Question: I am trying to solve this issue which happens only during downloading any big file (size of 500mb). Currently what I have done is as follows

However I am still getting this error at my controller (I am using Spring MVC)
'''
org.apache.catalina.core.StandardWrapperValve invoke
SEVERE: Servlet.service() for servlet [mvc-dispatcher] in context with path [] threw exception [Handler processing failed; nested exception is java.lang.OutOfMemoryError: Java heap space] with root cause
java.lang.OutOfMemoryError: Java heap space
at com.dnag2.controller.DownloadController.extractFile(DownloadController.java:39)
at sun.reflect.NativeMethodAccessorImpl.invoke0(Native Method)
at sun.reflect.NativeMethodAccessorImpl.invoke(Unknown Source)
at sun.reflect.DelegatingMethodAccessorImpl.invoke(Unknown Source)
at java.lang.reflect.Method.invoke(Unknown Source)
at org.springframework.web.method.support.InvocableHandlerMethod.invoke(InvocableHandlerMethod.java:219)
at org.springframework.web.method.support.InvocableHandlerMethod.invokeForRequest(InvocableHandlerMethod.java:132)
at org.springframework.web.servlet.mvc.method.annotation.ServletInvocableHandlerMethod.invokeAndHandle(ServletInvocableHandlerMethod.java:104)
at org.springframework.web.servlet.mvc.method.annotation.RequestMappingHandlerAdapter.invokeHandleMethod(RequestMappingHandlerAdapter.java:745)
at org.springframework.web.servlet.mvc.method.annotation.RequestMappingHandlerAdapter.handleInternal(RequestMappingHandlerAdapter.java:686)
at org.springframework.web.servlet.mvc.method.AbstractHandlerMethodAdapter.handle(AbstractHandlerMethodAdapter.java:80)
at org.springframework.web.servlet.DispatcherServlet.doDispatch(DispatcherServlet.java:925)
at org.springframework.web.servlet.DispatcherServlet.doService(DispatcherServlet.java:856)
at org.springframework.web.servlet.FrameworkServlet.processRequest(FrameworkServlet.java:936)
at org.springframework.web.servlet.FrameworkServlet.doGet(FrameworkServlet.java:827)
at javax.servlet.http.HttpServlet.service(HttpServlet.java:621)
at org.springframework.web.servlet.FrameworkServlet.service(FrameworkServlet.java:812)
at javax.servlet.http.HttpServlet.service(HttpServlet.java:728)
at org.apache.catalina.core.ApplicationFilterChain.internalDoFilter(ApplicationFilterChain.java:305)
at org.apache.catalina.core.ApplicationFilterChain.doFilter(ApplicationFilterChain.java:210)
at org.springframework.security.web.FilterChainProxy$VirtualFilterChain.doFilter(FilterChainProxy.java:330)
at org.springframework.security.web.access.intercept.FilterSecurityInterceptor.invoke(FilterSecurityInterceptor.java:118)
at org.springframework.security.web.access.intercept.FilterSecurityInterceptor.doFilter(FilterSecurityInterceptor.java:84)
at org.springframework.security.web.FilterChainProxy$VirtualFilterChain.doFilter(FilterChainProxy.java:342)
at org.springframework.security.web.access.ExceptionTranslationFilter.doFilter(ExceptionTranslationFilter.java:113)
at org.springframework.security.web.FilterChainProxy$VirtualFilterChain.doFilter(FilterChainProxy.java:342)
at org.springframework.security.web.session.SessionManagementFilter.doFilter(SessionManagementFilter.java:103)
at org.springframework.security.web.FilterChainProxy$VirtualFilterChain.doFilter(FilterChainProxy.java:342)
at org.springframework.security.web.authentication.AnonymousAuthenticationFilter.doFilter(AnonymousAuthenticationFilter.java:113)
at org.springframework.security.web.FilterChainProxy$VirtualFilterChain.doFilter(FilterChainProxy.java:342)
at org.springframework.security.web.servletapi.SecurityContextHolderAwareRequestFilter.doFilter(SecurityContextHolderAwareRequestFilter.java:54)
at org.springframework.security.web.FilterChainProxy$VirtualFilterChain.doFilter(FilterChainProxy.java:342)
'''
(The function which loads the file)
'''
@RequestMapping(value = "/files/{file_name}/d", method = RequestMethod.GET)
@ResponseBody
public byte[] extractFile(@PathVariable("file_name") String fileName,
HttpServletResponse response) {
try {
File file = new File("C:\" + fileName);
InputStream is = new FileInputStream(file);
response.setContentType("application/pdf");
response.setHeader("Content-Disposition", "attachment;filename=""
+ file.getName() + """);
;
int read = 0;
byte[] bytes = new byte[(int) file.length()];
OutputStream os = response.getOutputStream();
while ((read = is.read(bytes)) != -1) {
os.write(bytes, 0, read);
}
os.flush();
os.close();
is.close();
return bytes;
} catch (IOException ex) {
throw new RuntimeException("IOError writing file to output stream");
}
}
'''
What else did I miss here ?
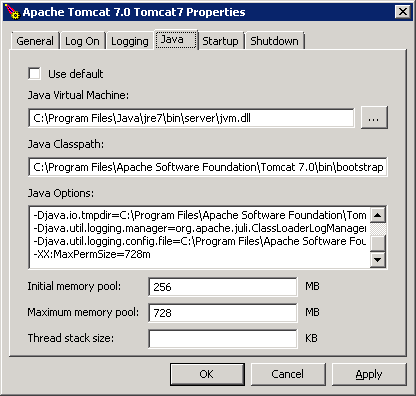
Answer: You're loading the whole file in memory :
'''
byte[] bytes = new byte[(int) file.length()];
'''
Of course this breaks. That's not how you handle downloads. You must write directly in the http answer stream.
Here's an example of a servlet doing it : <URL>